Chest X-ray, PA view. Patient: 32 years old, sex F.
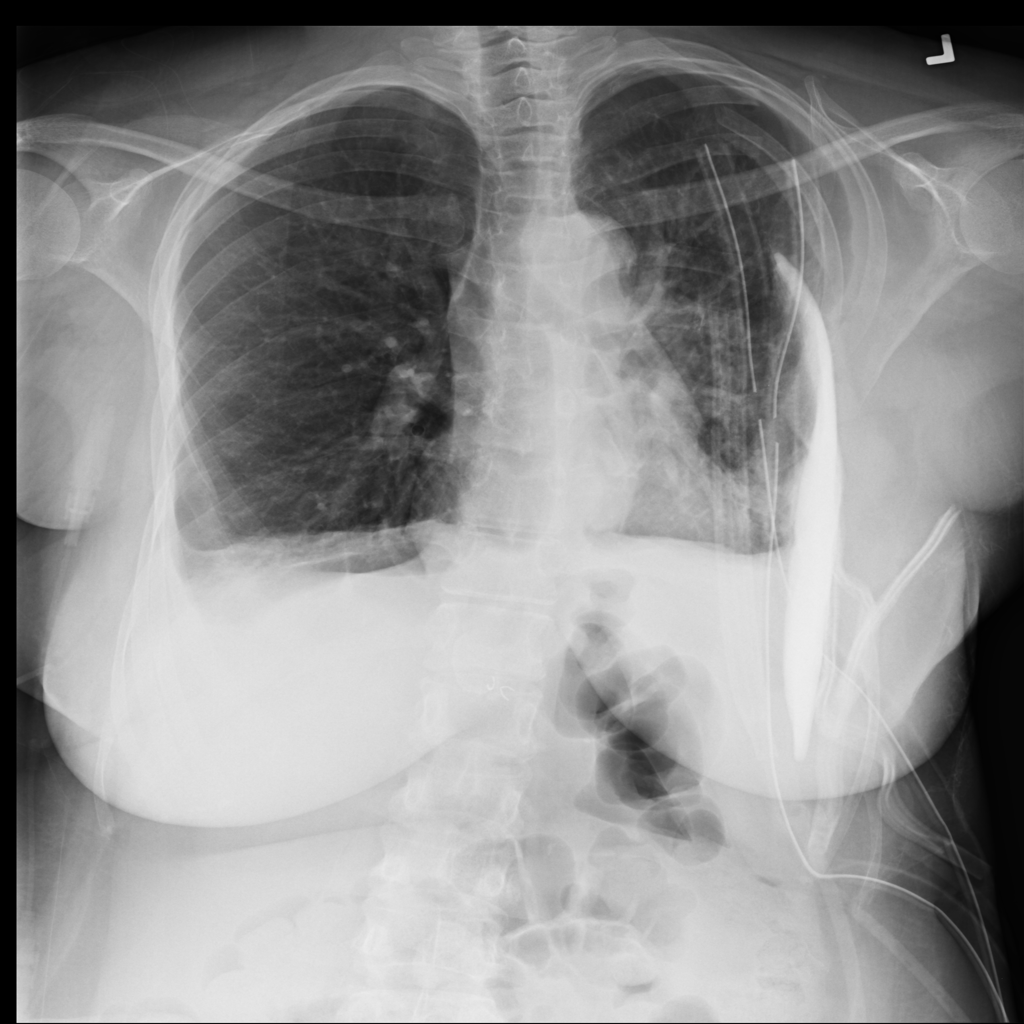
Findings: No Finding